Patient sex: M
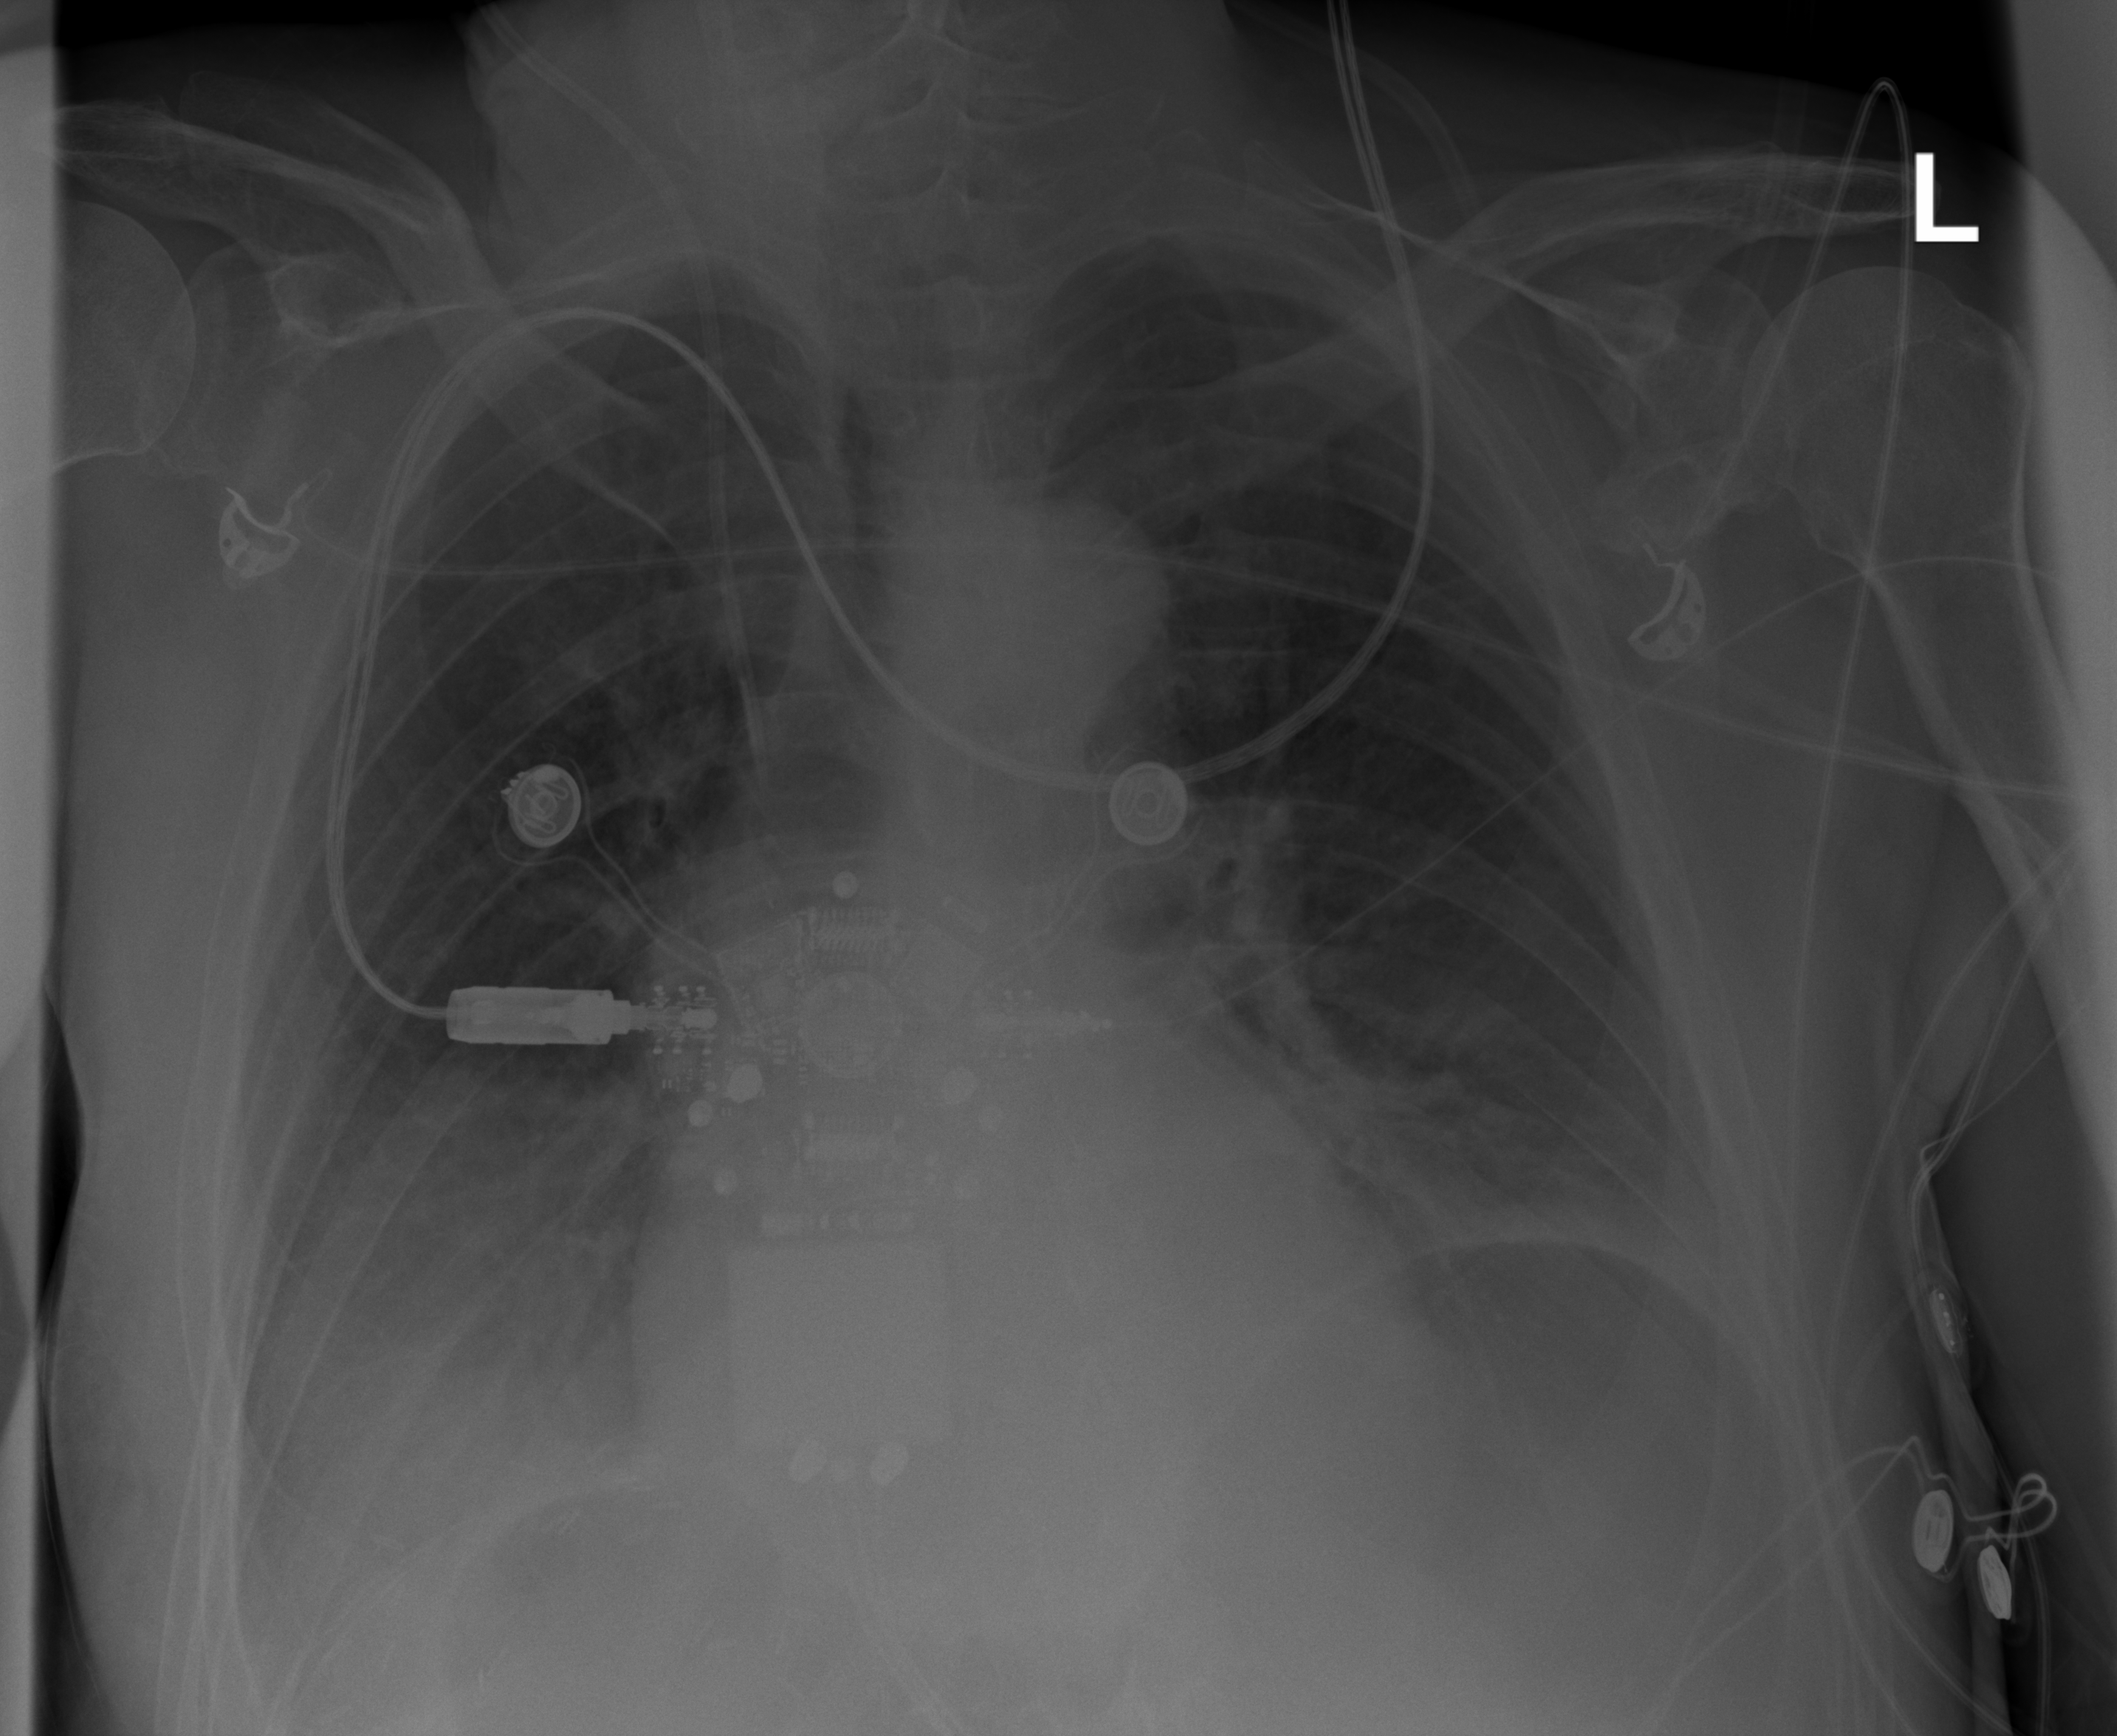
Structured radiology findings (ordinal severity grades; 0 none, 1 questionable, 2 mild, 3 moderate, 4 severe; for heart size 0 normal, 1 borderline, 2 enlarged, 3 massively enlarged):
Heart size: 1
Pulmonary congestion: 2
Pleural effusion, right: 3
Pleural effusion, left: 2
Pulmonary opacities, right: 1
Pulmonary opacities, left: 1
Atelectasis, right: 0
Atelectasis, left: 0